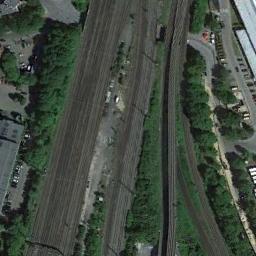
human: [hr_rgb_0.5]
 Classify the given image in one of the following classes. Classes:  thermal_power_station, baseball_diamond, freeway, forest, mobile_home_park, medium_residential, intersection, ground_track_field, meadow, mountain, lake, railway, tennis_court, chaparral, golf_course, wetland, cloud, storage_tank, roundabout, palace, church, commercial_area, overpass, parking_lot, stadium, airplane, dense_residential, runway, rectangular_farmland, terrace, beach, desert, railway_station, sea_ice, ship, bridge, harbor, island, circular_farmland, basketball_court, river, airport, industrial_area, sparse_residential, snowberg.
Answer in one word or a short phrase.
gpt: railway